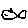
Label: fish